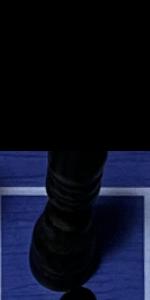
Label: Bishop_Black